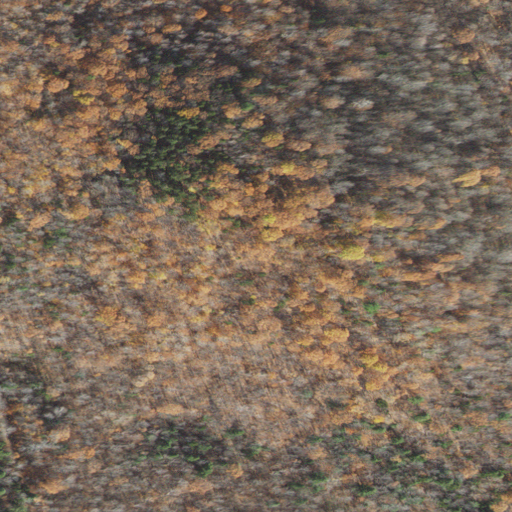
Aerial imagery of mountain in New Hampshire named Rollins Hill containing mixed forest, deciduous forest, evergreen forest, and open development